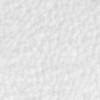
Label: no_change